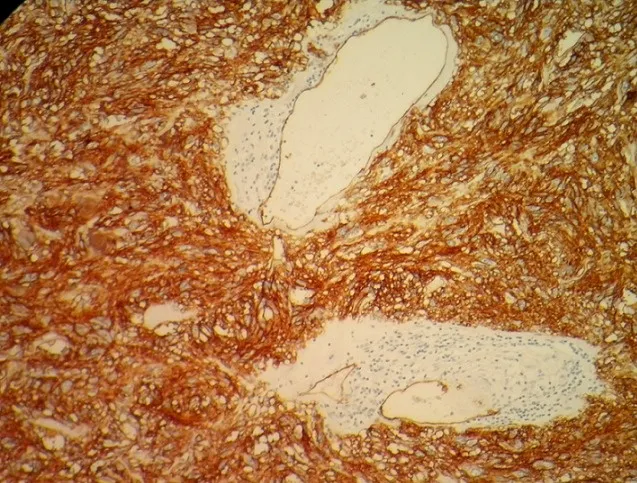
GIST: CD34 positivity (ob. x 40).
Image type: pathology (immunostaining)